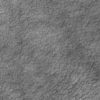
Label: not_dusty